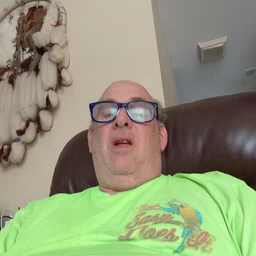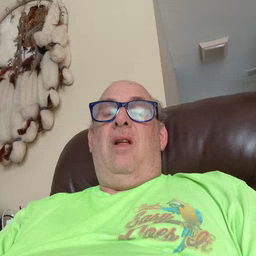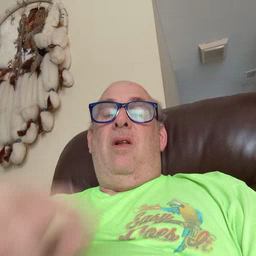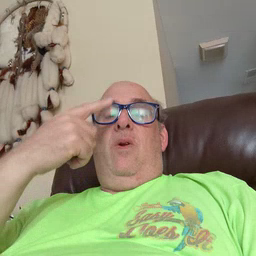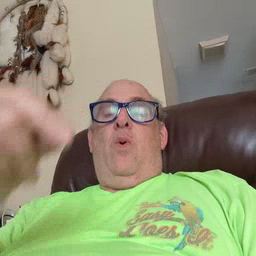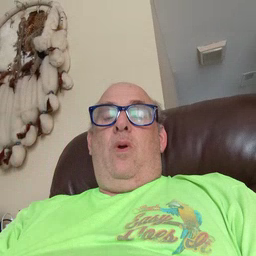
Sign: go